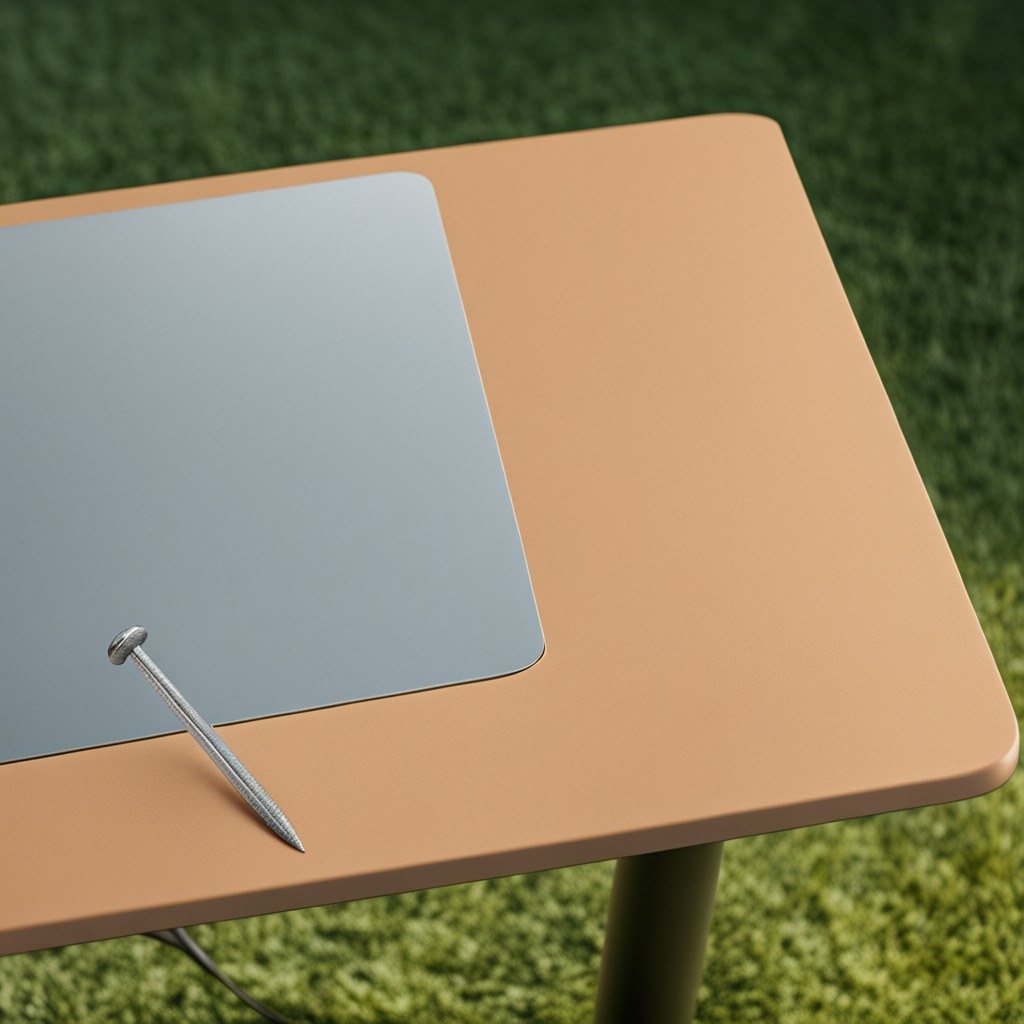
A iron nail is lying on a textured surface.